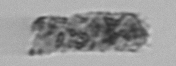
Label: fecal_pellet